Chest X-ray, AP view. Patient: 71 years old, sex M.
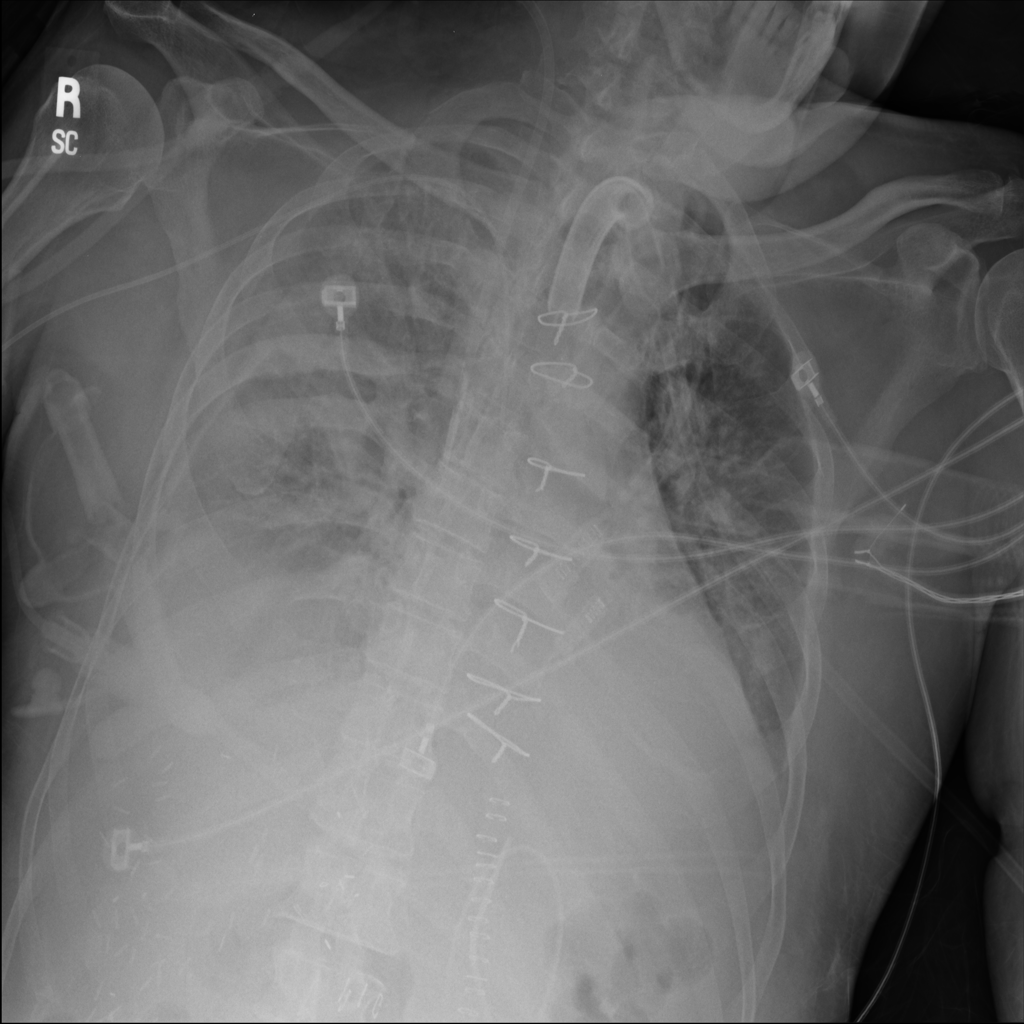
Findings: Consolidation, Mass